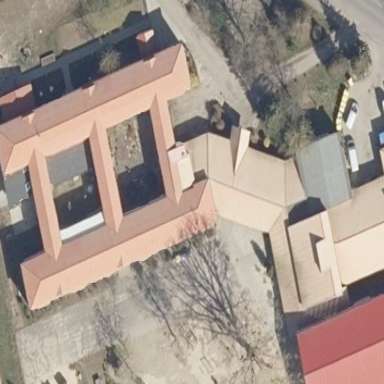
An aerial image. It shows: School building.